Question: Is it possible to move a column to the next row in a gridview somehow?
Like this:

This really is the best way to explain what i'm trying to do.
here's some code for you nice fellows.
'''
<asp:GridView
runat="server"
ID="Notifications"
CssClass="Notifications"
PageSize="30"
AllowPaging="true"
AutoGenerateColumns="false"
ShowHeader="false"
OnRowCreated="Notifications_RowCreated">
<RowStyle CssClass="TableRow" />
<Columns>
<asp:TemplateField>
<ItemTemplate>
<asp:Image ID="IMG_Seen" runat="server" AlternateText="Error" ImageUrl='<%# Eval("cSeen") %>' />
</ItemTemplate>
</asp:TemplateField>
<asp:TemplateField>
<ItemTemplate>
<asp:Image ID="IMG_Status" runat="server" AlternateText="Error" ImageUrl='<%# Eval("cStatus") %>' />
</ItemTemplate>
</asp:TemplateField>
<asp:TemplateField>
<ItemTemplate>
<asp:Label ID="L_Title" runat="server" Text='<%# Eval("cTitle") %>' />
</ItemTemplate>
</asp:TemplateField>
<asp:TemplateField>
<ItemTemplate>
<asp:Label ID="L_Date" runat="server" Text='<%# Eval("cDate") %>' />
</ItemTemplate>
</asp:TemplateField>
<asp:TemplateField>
<ItemTemplate>
<asp:Label ID="L_Description" runat="server" Text='<%# Eval("cDescription") %>' />
</ItemTemplate>
</asp:TemplateField>
<asp:TemplateField>
<ItemTemplate>
<asp:LinkButton ID="lLB_inkTo" runat="server" PostBackUrl='<%# Eval("clinkto") %>' />
</ItemTemplate>
</asp:TemplateField>
</Columns>
</asp:GridView>
'''
'''
void Init_Notifications(XDocument xDoc)
{
GridView GV = Notifications;
var Root = from p in xDoc.Descendants("User") select p;
var getNotify = from n in Root.Descendants("Notifications") select n;
foreach (XElement xe in getNotify.Nodes())
{
NotifList.Add(new Notification(
xe.Attribute("ID").Value,
xe.Attribute("Status").Value,
xe.Attribute("Title").Value,
xe.Attribute("Seen").Value,
xe.Attribute("linkTo").Value,
xe.Element("Description").Value
)
);
}
DataTable DT = new DataTable();
DT.Columns.Add("cDate", typeof(System.String));
DT.Columns.Add("cStatus", typeof(System.String));
DT.Columns.Add("cTitle", typeof(System.String));
DT.Columns.Add("cSeen", typeof(System.String));
DT.Columns.Add("cDescription", typeof(System.String));
DT.Columns.Add("clinkTo", typeof(System.String));
foreach (Notification n in NotifList)
{
object[] RowContent =
{
n.pDate,
n.pStatus,
n.pTitle,
n.pSeen,
n.pDescription,
n.pLinkTo
};
DT.Rows.Add(RowContent);
}
Notifications.DataSource = DT;
Notifications.DataBind();
}
'''
Im basically trying to somehow convert / move this into a new row via codebehind or aspx code.
I couldn't get this to look great using CSS as well
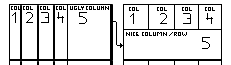
Answer: Yes that is certainly possible =) You can achieve this by rendering the gridview column as a new table row on your aspx page. Just add a template field in your gridview & include tags like this
'''
<asp:TemplateField>
<ItemTemplate>
<tr>
<td colspan="100%">
<!-- Insert your label, boundfield controls etc -->
</td>
</tr>
</ItemTemplate>
</asp:TemplateField>
'''